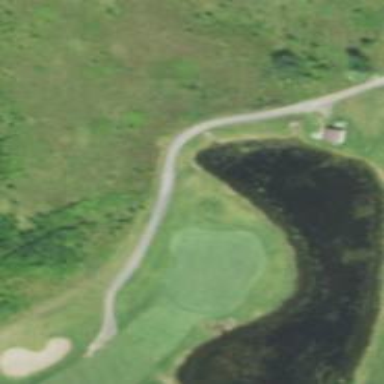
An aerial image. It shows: Path for both roads and golfers.